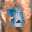
Label: 8